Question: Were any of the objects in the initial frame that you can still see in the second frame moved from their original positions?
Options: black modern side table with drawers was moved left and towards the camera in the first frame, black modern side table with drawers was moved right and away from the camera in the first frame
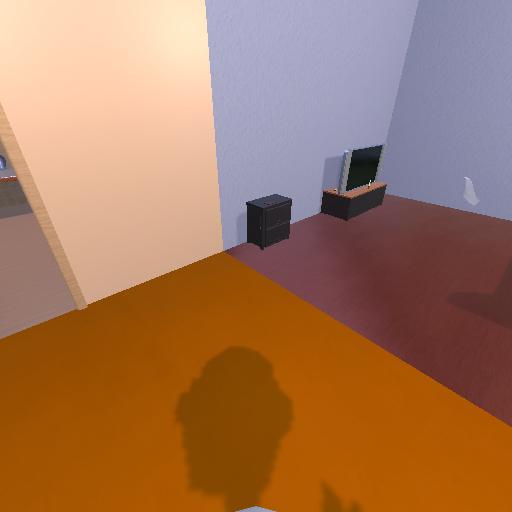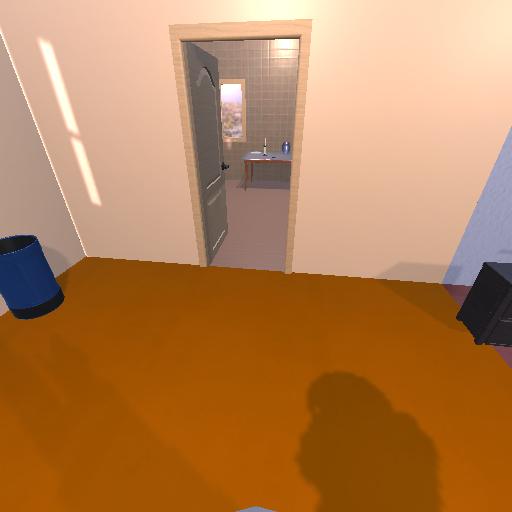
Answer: black modern side table with drawers was moved left and towards the camera in the first frame